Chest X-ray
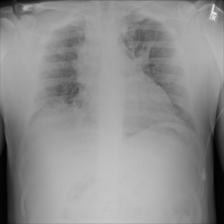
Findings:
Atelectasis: negative
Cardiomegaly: negative
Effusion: negative
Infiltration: negative
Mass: negative
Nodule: negative
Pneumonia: negative
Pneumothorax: negative
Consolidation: negative
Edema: negative
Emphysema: negative
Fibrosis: negative
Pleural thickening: negative
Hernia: negative